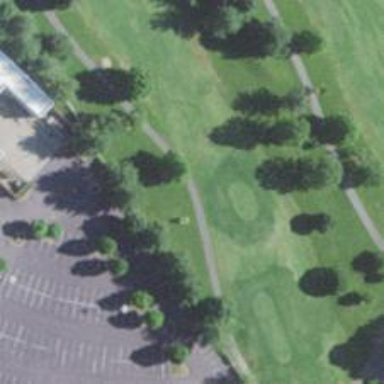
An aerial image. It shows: Golf cartpath that is also road path.